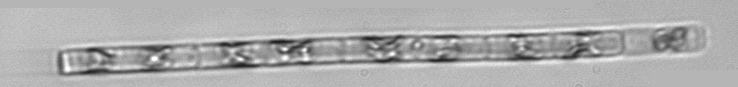
Label: Guinardia_delicatula